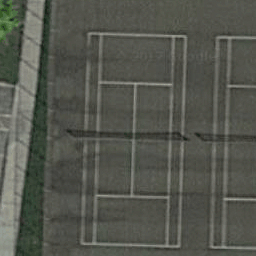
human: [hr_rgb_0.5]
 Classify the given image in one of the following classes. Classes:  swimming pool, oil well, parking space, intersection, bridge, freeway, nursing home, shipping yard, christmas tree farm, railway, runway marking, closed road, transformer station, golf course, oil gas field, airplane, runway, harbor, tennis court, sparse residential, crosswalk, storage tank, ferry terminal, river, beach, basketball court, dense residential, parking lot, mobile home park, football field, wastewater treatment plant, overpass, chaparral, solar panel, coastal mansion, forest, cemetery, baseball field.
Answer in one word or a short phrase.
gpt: tennis court